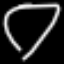
Label: diamond